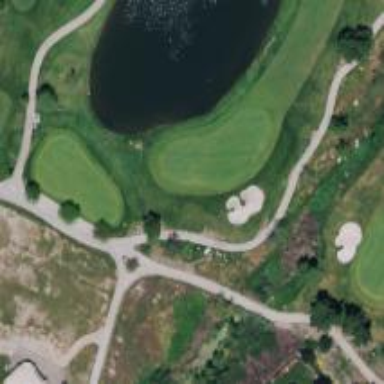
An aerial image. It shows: Golf hole.